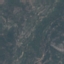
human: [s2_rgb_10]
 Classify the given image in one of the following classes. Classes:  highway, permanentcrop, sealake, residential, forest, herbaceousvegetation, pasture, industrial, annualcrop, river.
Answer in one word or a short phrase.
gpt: HerbaceousVegetation